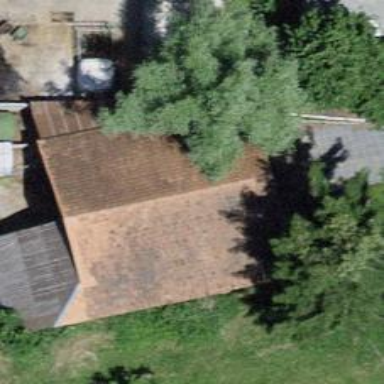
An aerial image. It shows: Rural barn.